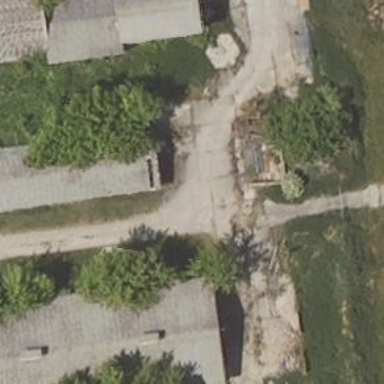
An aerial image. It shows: Concrete driveway.